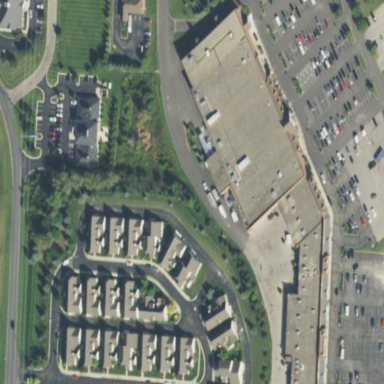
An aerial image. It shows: Supermarket.